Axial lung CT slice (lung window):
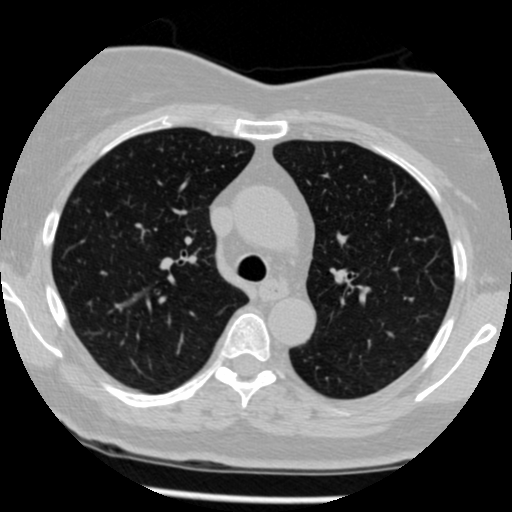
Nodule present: no